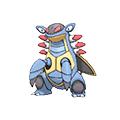
Pok\u00e9mon: armaldo